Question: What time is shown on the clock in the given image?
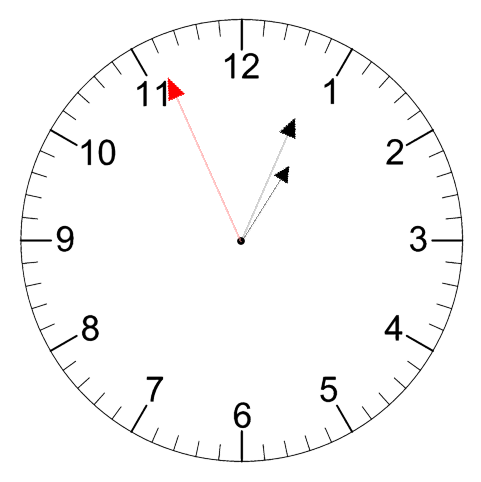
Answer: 01:03:56